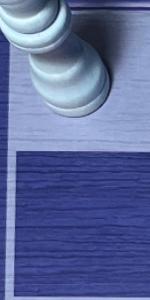
Label: Empty